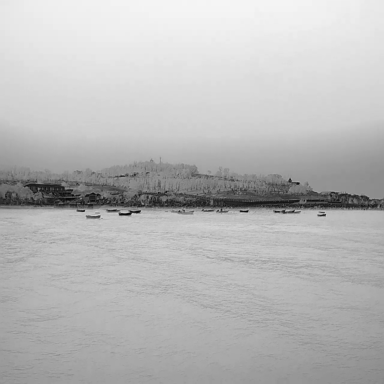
There are 13 bulk_carriers in the infrared image.